Field crop: maize
Growth stage: 2
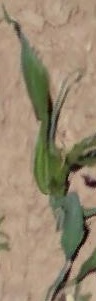
Species: maize